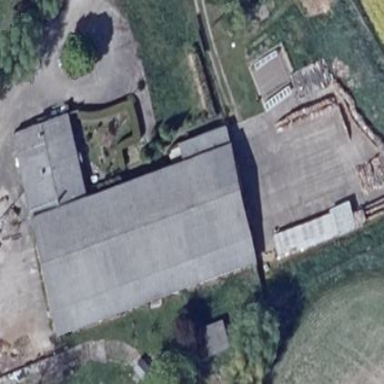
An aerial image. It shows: Farmyard area.